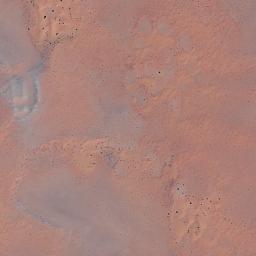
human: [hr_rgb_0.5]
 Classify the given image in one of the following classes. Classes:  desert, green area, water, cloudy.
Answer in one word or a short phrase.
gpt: desert